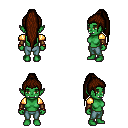
a pixel art fantasy rpg character, female body template, orc, green skin, gold arm armor, teal pants, brown extra-long topknot hairstyle, leather bracers, four views (front, back, left, right), 2x2 character sprite sheet, small pixel art, hard edges, no anti-aliasing